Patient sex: F
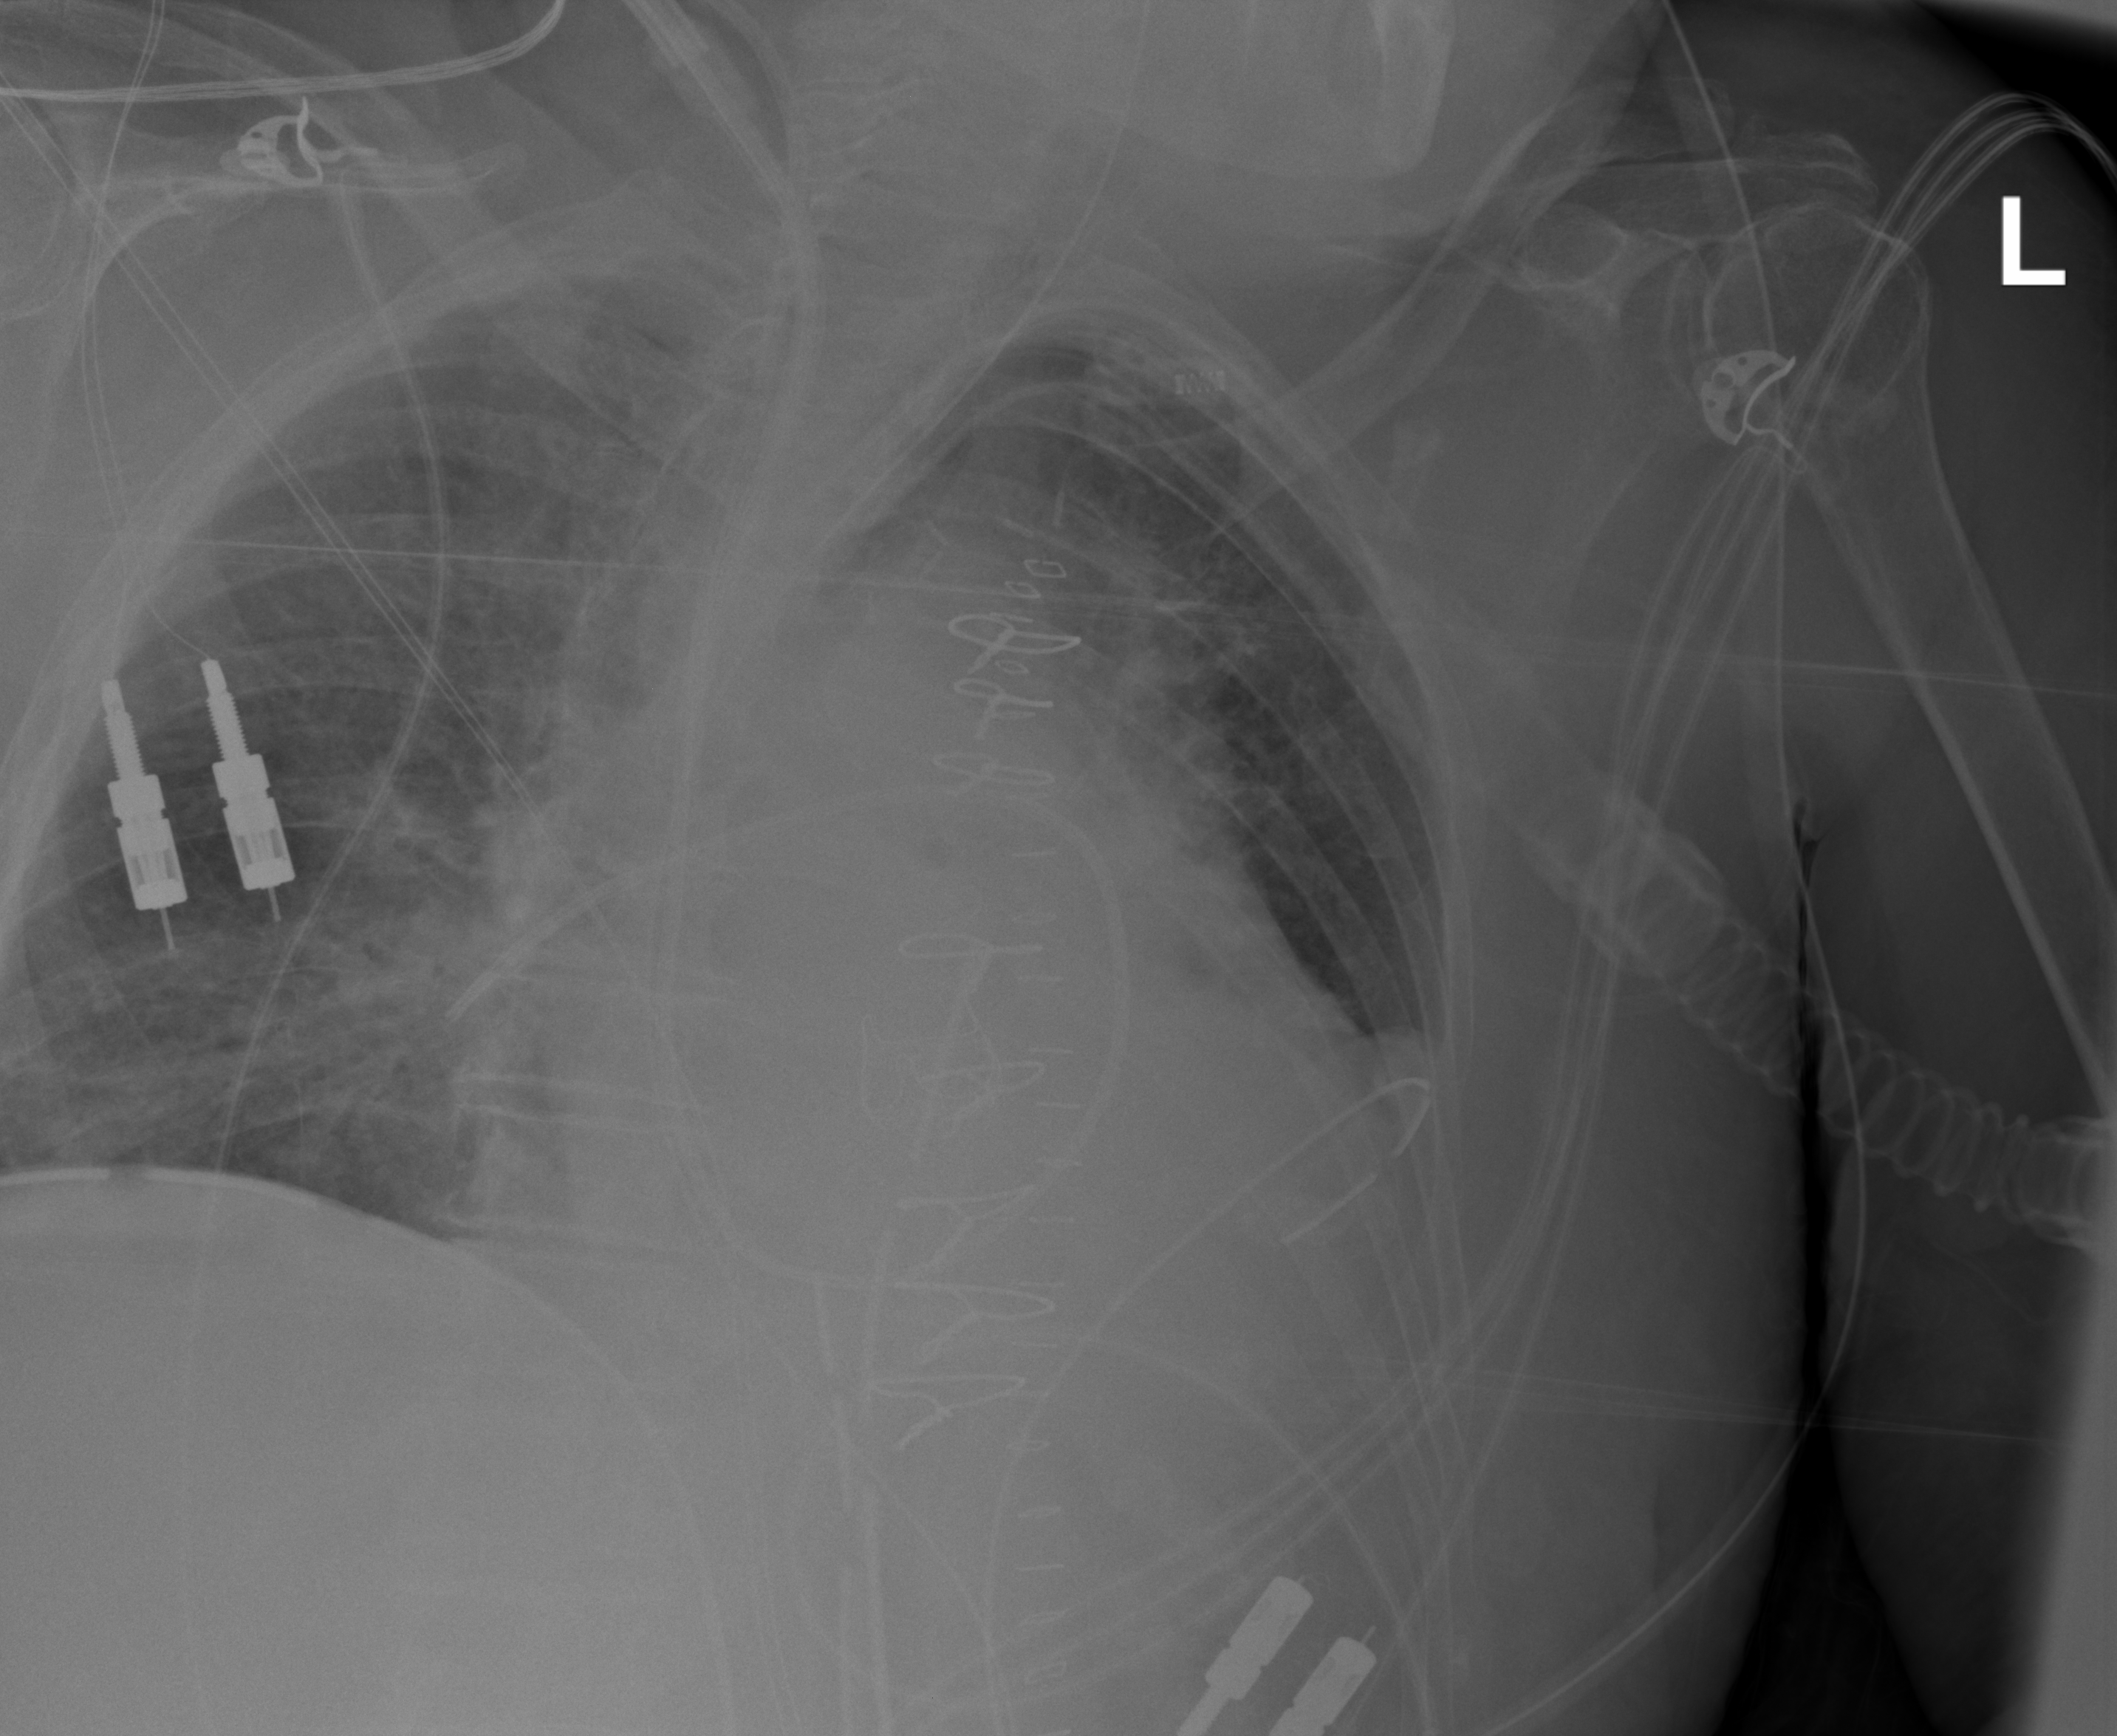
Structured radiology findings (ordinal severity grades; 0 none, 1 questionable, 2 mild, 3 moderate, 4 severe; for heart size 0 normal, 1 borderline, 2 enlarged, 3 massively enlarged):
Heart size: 2
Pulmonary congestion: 1
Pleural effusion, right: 0
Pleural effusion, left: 2
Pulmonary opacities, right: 0
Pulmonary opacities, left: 0
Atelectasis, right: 0
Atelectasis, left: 2